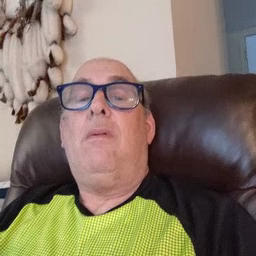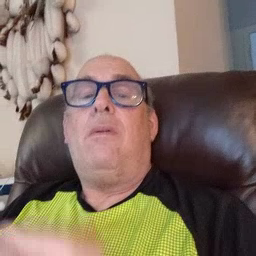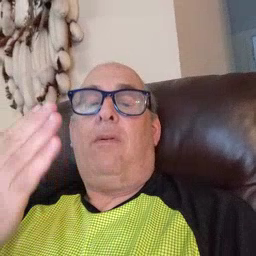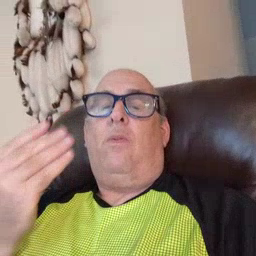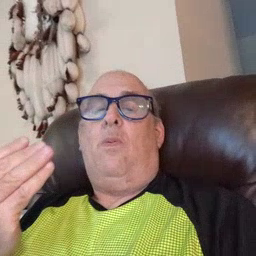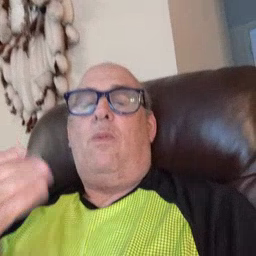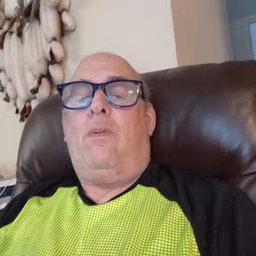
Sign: wait